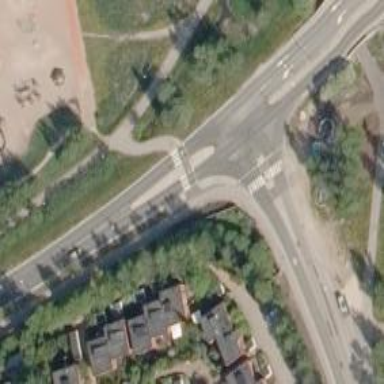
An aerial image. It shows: Marked crossing on asphalt cycleway.